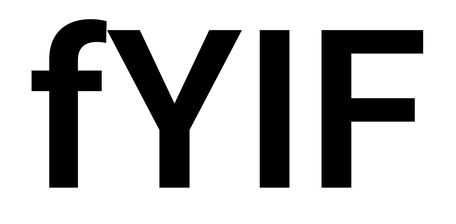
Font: Roboto_SemiBold